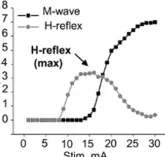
(G) Examples of the SEMP recorded from RF and TA during stimulation at Th12-L1 without (black line) and with Jendrassik maneuver (gray line) in supine and in upright (less than 30% body weight support) positions. Gray circles indicate the facilitation of the SEMP bilaterally RF, and in left TA by Jendrassik maneuver.
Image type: pathology (immunostaining)